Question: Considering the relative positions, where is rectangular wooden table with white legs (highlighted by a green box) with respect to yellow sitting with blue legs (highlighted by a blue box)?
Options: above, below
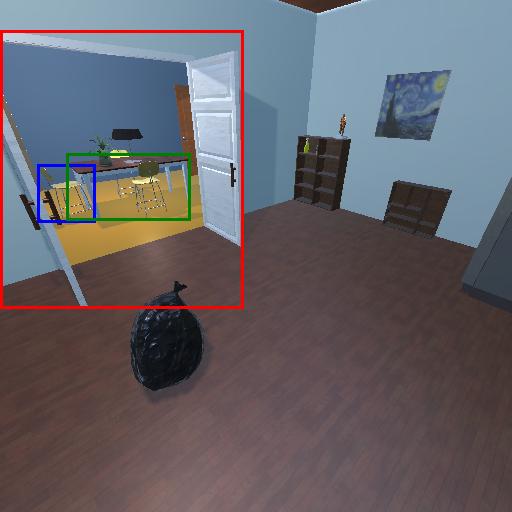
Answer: above